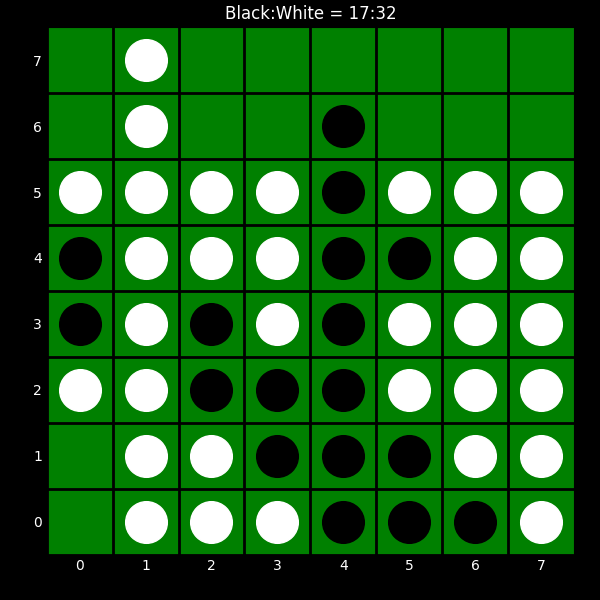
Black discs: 17
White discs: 32